Field crop: maize
Growth stage: 2
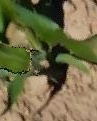
Species: maize